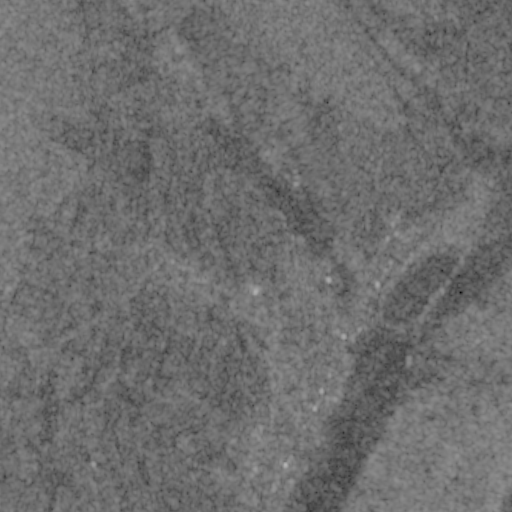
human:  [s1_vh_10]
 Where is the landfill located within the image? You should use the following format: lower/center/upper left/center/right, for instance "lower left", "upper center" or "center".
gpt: The landfill is located in the lower right of the image.
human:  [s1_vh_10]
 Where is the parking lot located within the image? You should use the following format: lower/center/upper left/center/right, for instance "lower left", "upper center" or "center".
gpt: The parking lot is located in the lower center of the image.
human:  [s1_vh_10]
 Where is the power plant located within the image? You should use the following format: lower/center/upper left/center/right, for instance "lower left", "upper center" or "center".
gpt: The power plant is located in the lower right of the image.
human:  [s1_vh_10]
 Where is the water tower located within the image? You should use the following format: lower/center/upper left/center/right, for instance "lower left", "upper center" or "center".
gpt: The water tower is located in the center of the image.
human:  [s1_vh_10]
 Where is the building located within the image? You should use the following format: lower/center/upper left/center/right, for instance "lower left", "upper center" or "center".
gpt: There is no building in the image.

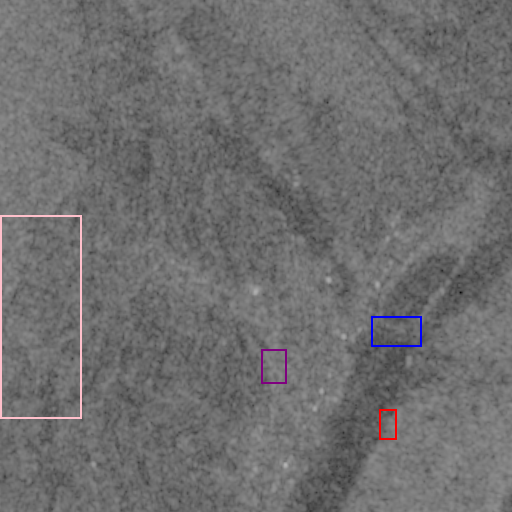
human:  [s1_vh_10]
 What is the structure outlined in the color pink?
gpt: The structure outlined in pink is a crop field.
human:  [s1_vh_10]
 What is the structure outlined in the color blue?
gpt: The structure outlined in blue is a dam.
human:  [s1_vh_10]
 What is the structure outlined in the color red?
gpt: The structure outlined in red is a landfill.
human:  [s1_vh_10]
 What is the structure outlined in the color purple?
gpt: The structure outlined in purple is a park.
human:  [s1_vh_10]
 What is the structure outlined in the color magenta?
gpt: There is no magenta outline.